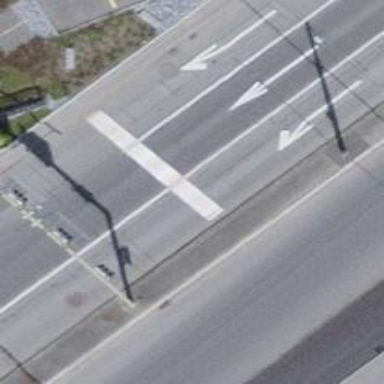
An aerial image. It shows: Primary highway with asphalt surface. It has trolley wires installed.